Question: I'm trying to build a simple custom odoo module using python, whenever I try to install it I get this error:

> XMLSyntaxError: String not closed expecting " or ', line 1, column 18
I don't know what exactly I'm suppose to fix?
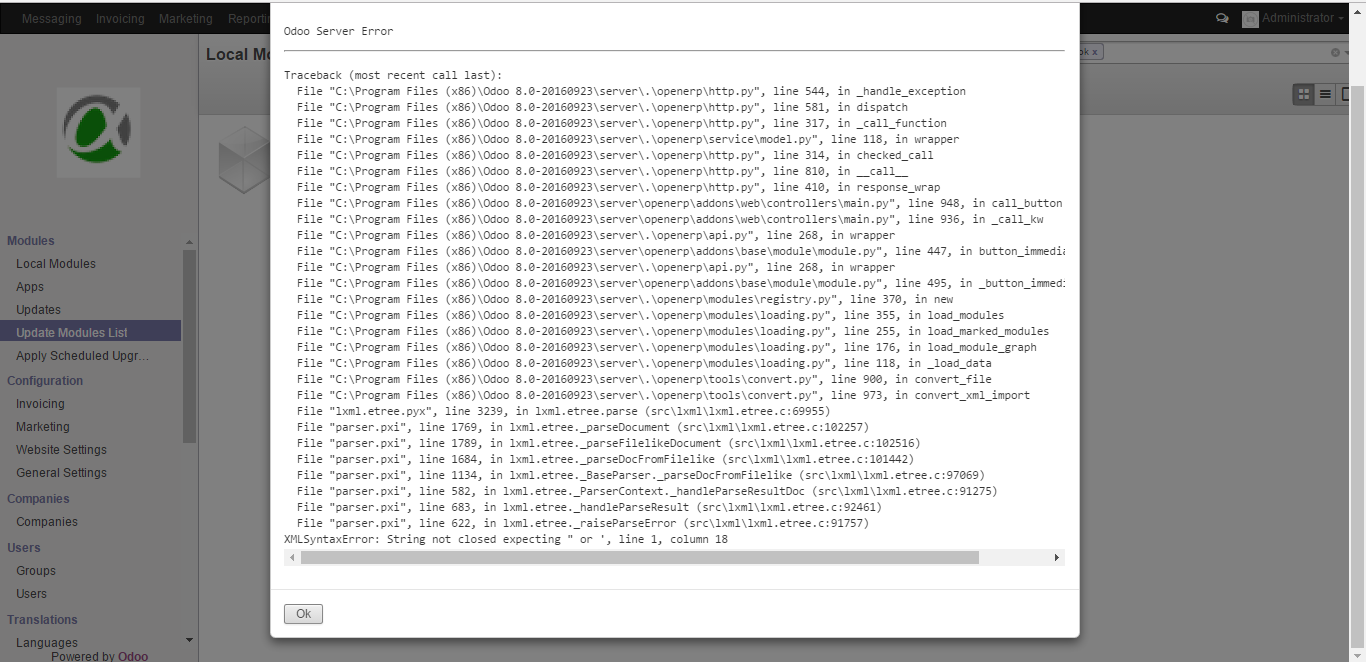
Answer: This issue is related to your custom addon's XML file.
The message somehow indicates that the string attribute you have given in your xml file is missing " (double quotes) somewhere.
Check the xml files of your custom modules and try doing that.
eg - issue might be like this -
'''
<field name="any_field" string="Any String />
'''
The missing " after the string value might be the reason for error. check it and get it done.
Thanks